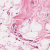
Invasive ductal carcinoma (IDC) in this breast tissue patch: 0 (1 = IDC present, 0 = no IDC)